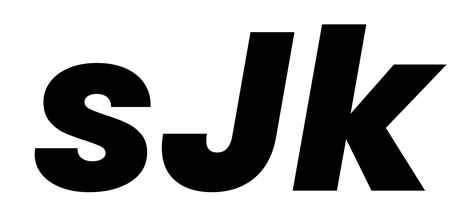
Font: Poppins-ExtraBoldItalic